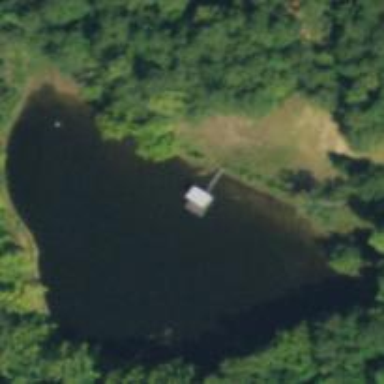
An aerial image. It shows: Peaceful pond surrounded by nature.